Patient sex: M
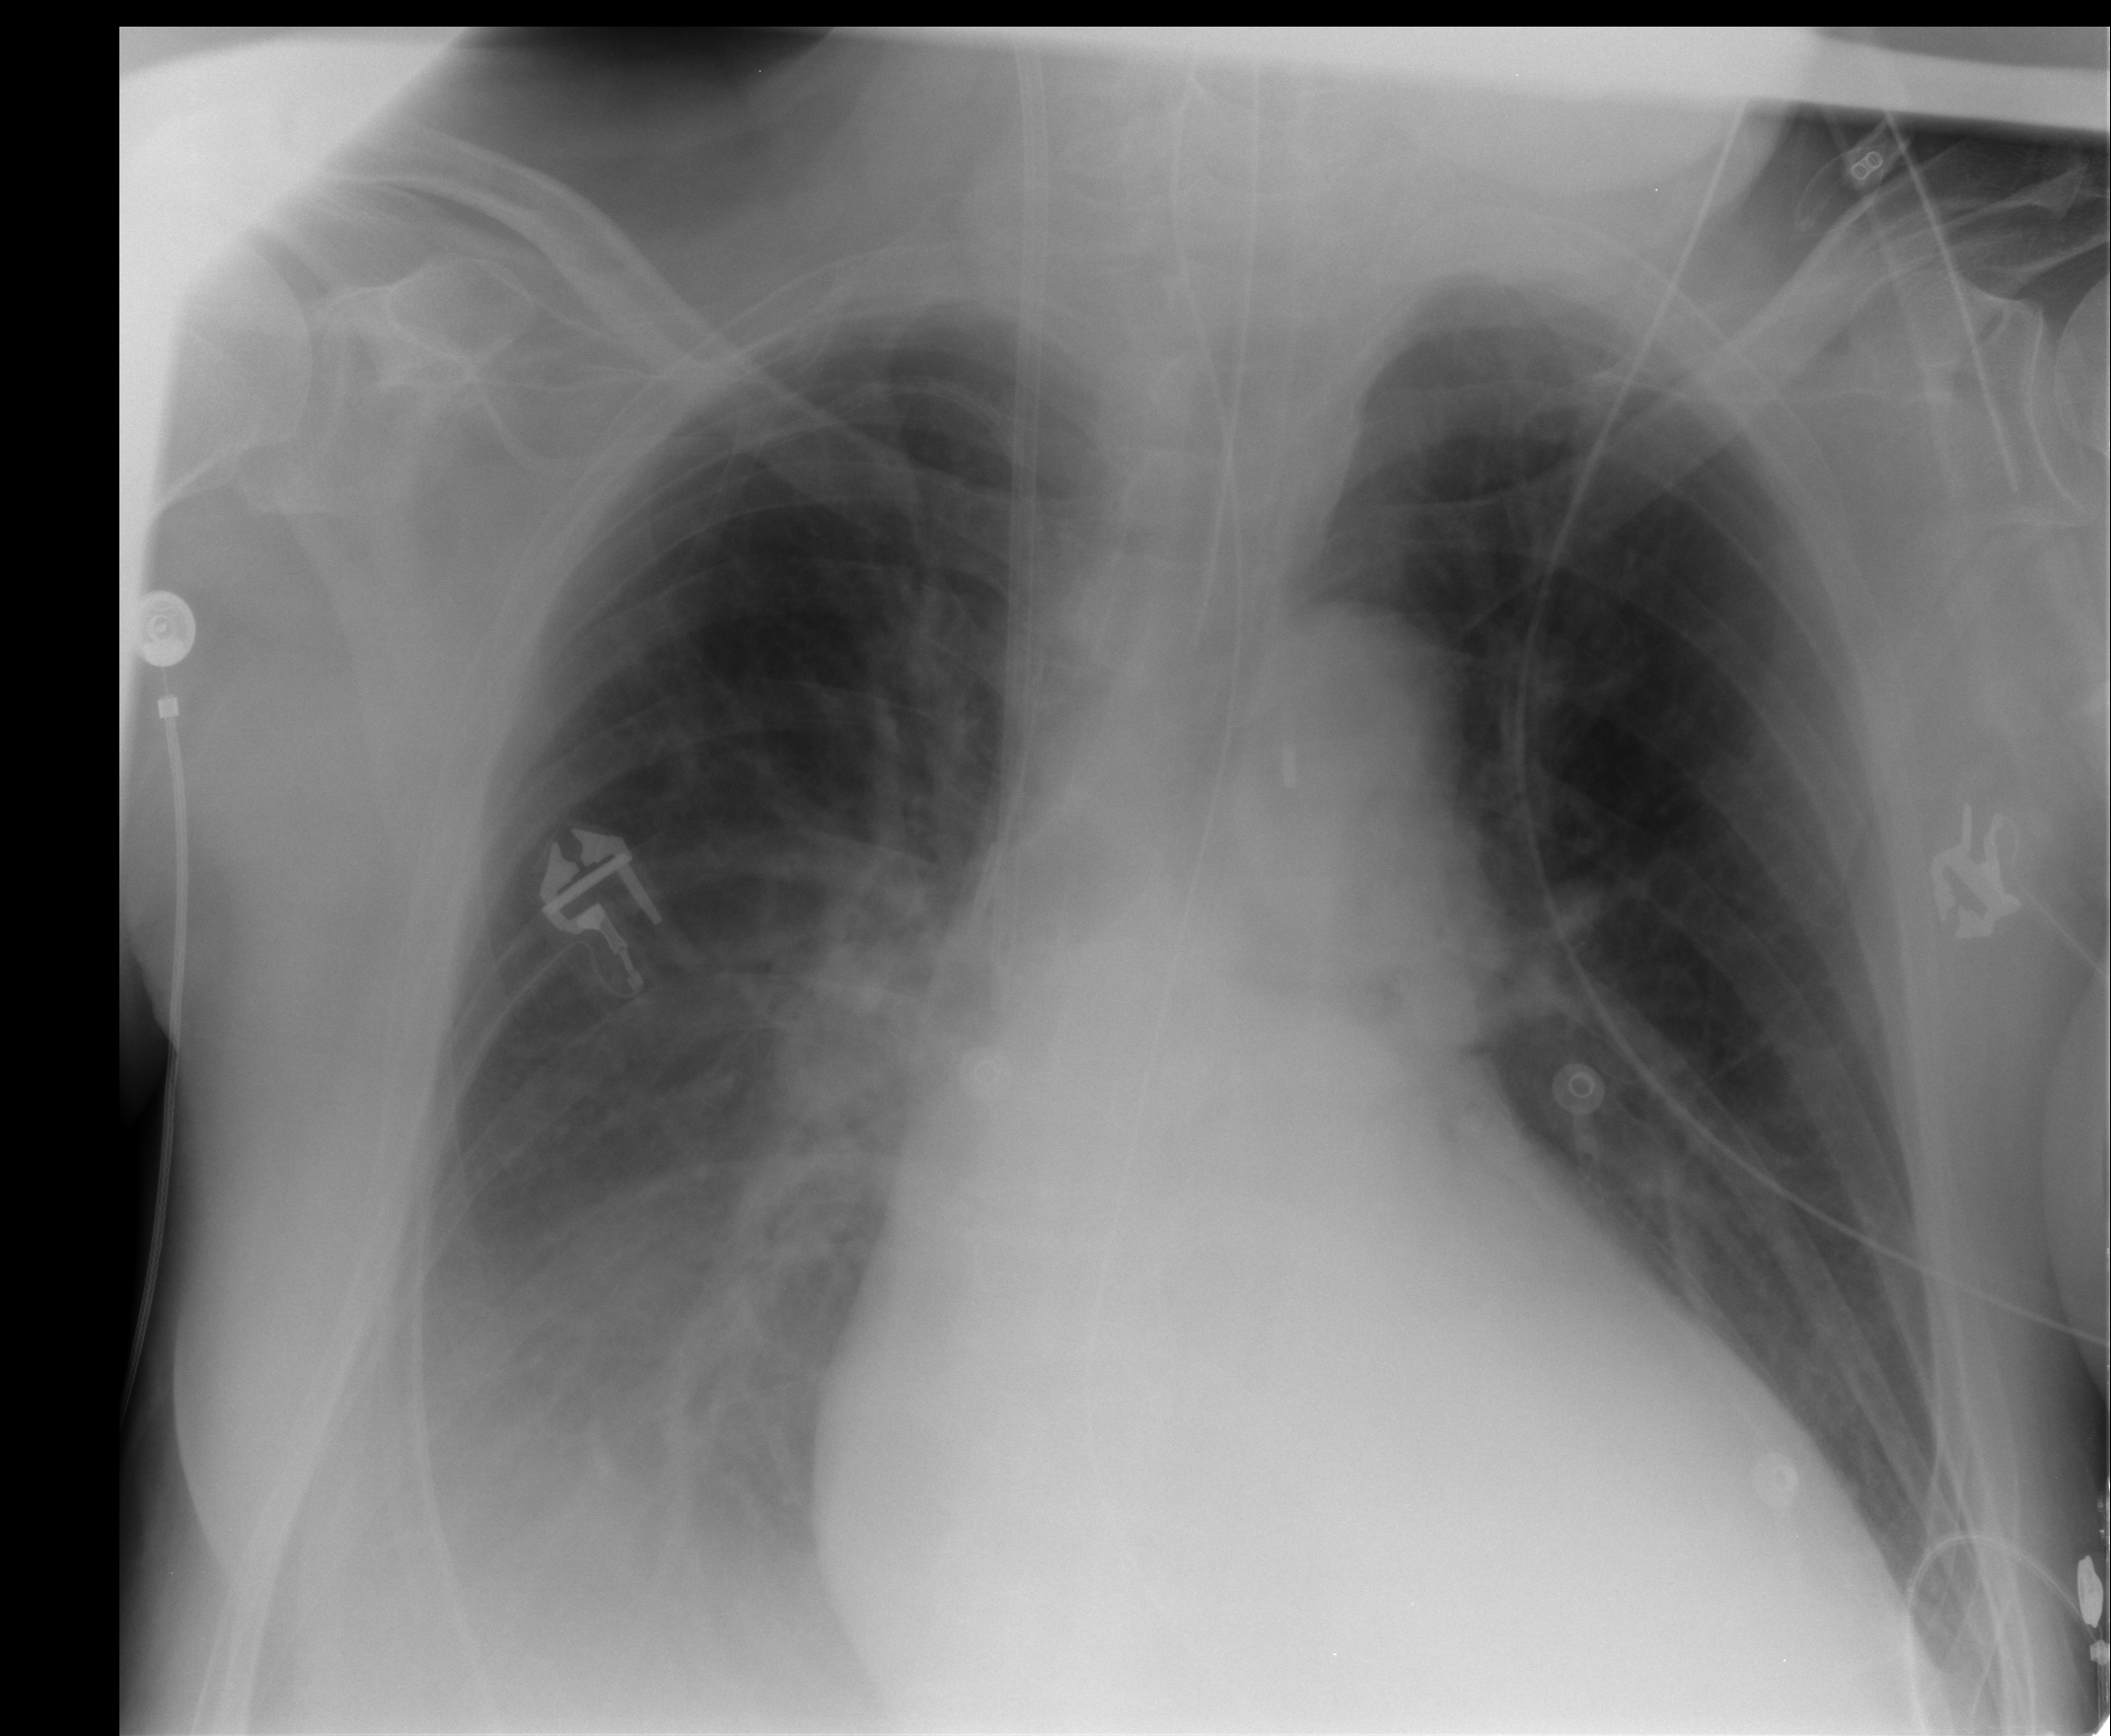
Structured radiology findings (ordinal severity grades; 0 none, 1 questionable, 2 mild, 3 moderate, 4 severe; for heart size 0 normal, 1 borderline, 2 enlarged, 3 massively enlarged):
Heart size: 2
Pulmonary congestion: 0
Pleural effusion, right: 2
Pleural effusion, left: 0
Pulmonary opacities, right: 0
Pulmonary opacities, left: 0
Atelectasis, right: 2
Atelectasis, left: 0